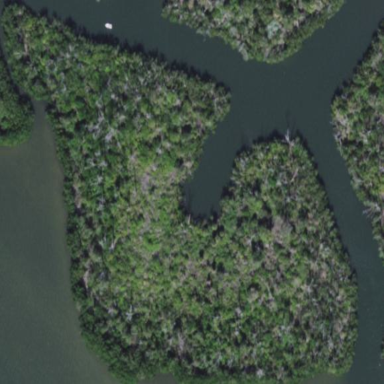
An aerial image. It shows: Islet.